Interaction volume radius: 10 \u00c5
Interaction volume height: 15 \u00c5
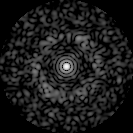
Disorder parameter: 0.7958